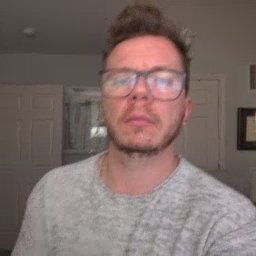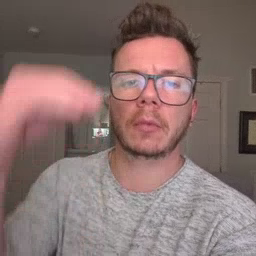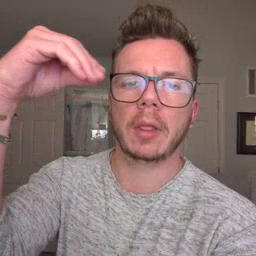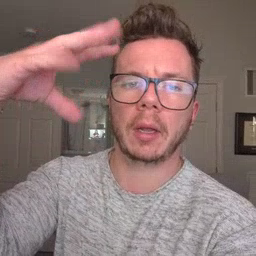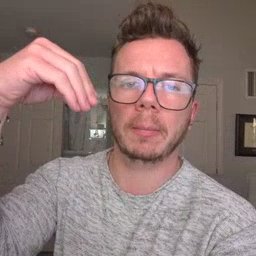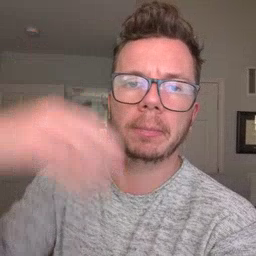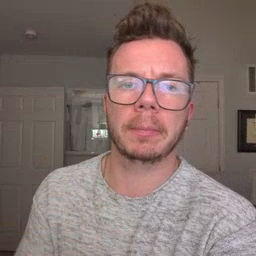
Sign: lamp